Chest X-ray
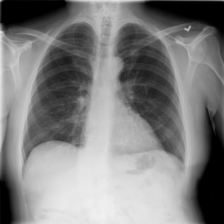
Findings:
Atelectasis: negative
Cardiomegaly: negative
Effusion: negative
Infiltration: negative
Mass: negative
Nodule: negative
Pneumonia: negative
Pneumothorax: negative
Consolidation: negative
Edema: negative
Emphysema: negative
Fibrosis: negative
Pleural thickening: negative
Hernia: negative